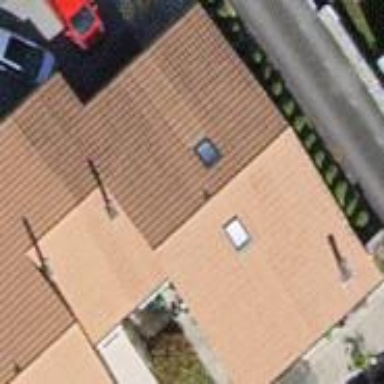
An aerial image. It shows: Semi-detached house.